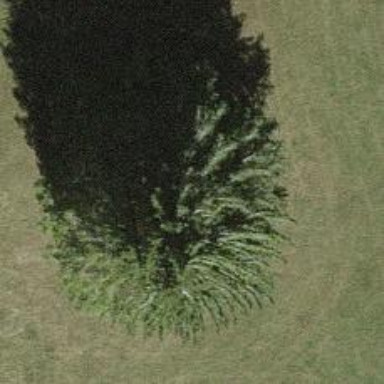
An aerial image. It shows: Agricultural area characterized by evergreen needle-leaved trees.